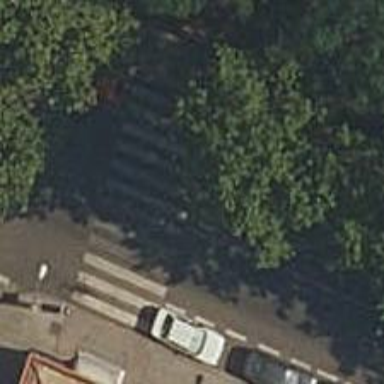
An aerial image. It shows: Crossing on the road.